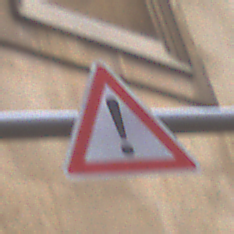
Verkehrszeichen: Gefahrenstelle
Umgebung: Outdoor, Urban
Tageszeit: Midday
Wetter: Overcast
Licht: Natural
Jahreszeit: NotSpecified
Kontrast: LowContrast